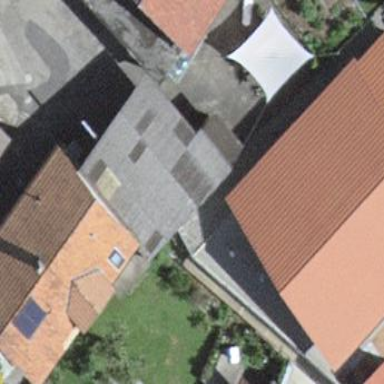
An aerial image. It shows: Shed.